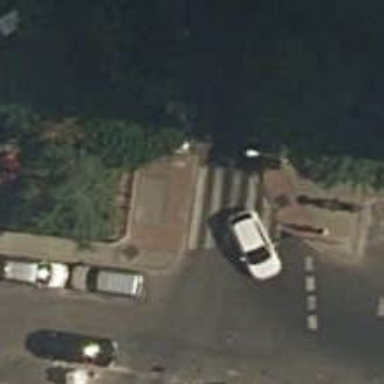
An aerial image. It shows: Uncontrolled crossing on the road.